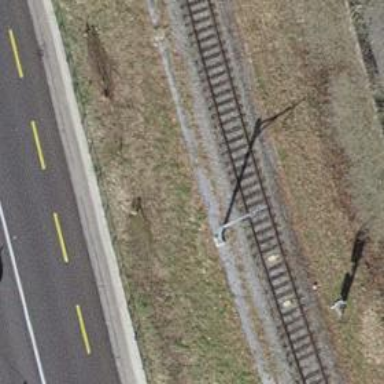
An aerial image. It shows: Railway signal.